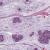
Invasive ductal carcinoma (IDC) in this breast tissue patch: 1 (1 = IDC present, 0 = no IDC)